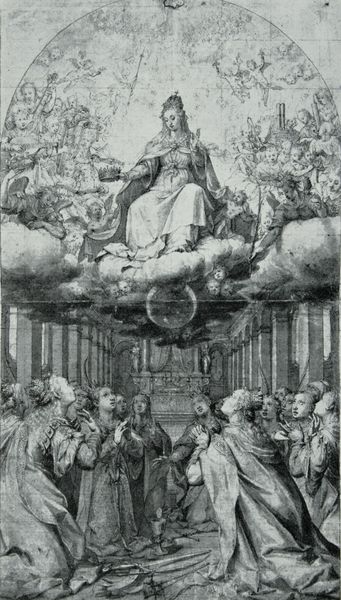
Titel: Maria in der Glorie, von hl. Frauen verehrt
Künstler: Hans Werl
Standort: München
Institution: Bayerische Staatsgemäldesammlungen
Schlagwörter: gemälde, gott, himmel, schatten, weiß, wolken, frauen, menschen, fenster, frau, grau, kleid, kleider, licht, männer, pfeiler, raum, schwarz, skizze, säule, säulen, zeichnung, gebäude, wolke, bibel, falten, innenraum, ebene, kirche, boden, gewand, haare, kelch, mantel, gewänder, mutter, personen, krone, renaissance, kreis, oval, engel, putte, putto, italien, perspektive, studie, grafik, graphik, loge, rundbogen, kuppel, bischof, thron, woken, faltenwurf, knie, freude, halle, schwestern, foto, paradies, gang, erschrecken, druck, jungfrau, mondsichel, schwarz weiss, radierung, stich, schwert, knien, furcht, mäntel, kugel, herrscher, beten, entwurf, staunen, altar, karton, erdkugel, üppig, barhäuptig, flehen, kniend, betende, krönung, segnung, erscheinung, umhänge, tempel, viereckig, königin, heilige, anbeten, verehrung, heilig, putten, maria, kupferstich, madonna, anbetung, mutter gottes, putti, gruß, auferstehung, bitten, gläubige, himmelfahrt, säulenhalle, säulengang, blase, kronen, mariä, gemeinschaft, weihe, pfingsten, himmelskönigin, reichsapfel, mariä himmelfahrt, altarausschnitt, deckenbemalung, chöre, engelschar, trohnen, christliche darstellung, drzck, emporfahren, mondsichelmadonna, schwrazweiss, säulenkolonade, weibliche gruppe, blick nach oben, hildvoll, orbus, scchwert